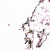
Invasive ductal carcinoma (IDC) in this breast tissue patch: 0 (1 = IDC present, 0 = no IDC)